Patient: sex F, age 67
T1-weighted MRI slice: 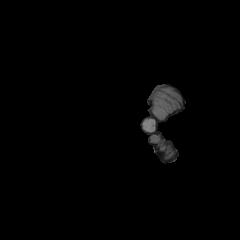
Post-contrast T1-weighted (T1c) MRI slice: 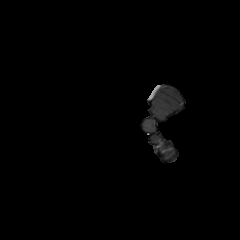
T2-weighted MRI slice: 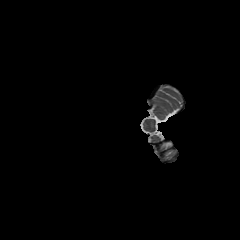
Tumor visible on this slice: no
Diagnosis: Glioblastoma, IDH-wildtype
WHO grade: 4